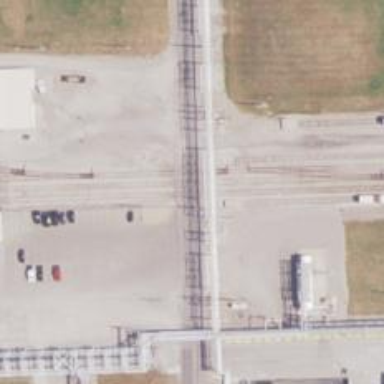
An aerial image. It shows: Rail spur service.